【题型】填空题　【知识点】函数　【难度】medium
一矩形的一边在$x$轴上，另两个顶点在函数$y=\dfrac{2x}{1+x^2}(x>0)$的图像上，如图，则此矩形绕$x$轴旋转而成的几何体的体积的最大值是\_\_\_\_\_\_．

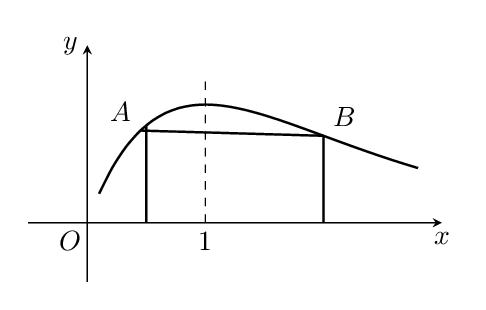
【解答】
\noindent \textbf{【答案】} $\pi$

\vspace{0.2cm}
\noindent \textbf{【分析】} 先利用基本不等式求出$y$的取值范围，再设点A，B的坐标，由A，B的纵坐标相同，得到$x_1x_2=1$，从而得到$h$，再利用圆柱的体积公式以及基本不等式，即可得到答案.

\vspace{0.2cm}
\noindent \textbf{【详解】} 由$y=\dfrac{2x}{1+x^2}=\dfrac{2}{\dfrac{1}{x}+x}$，又$x>0$，则$x+\dfrac{1}{x}\ge 2\sqrt{x\cdot\dfrac{1}{x}}=2$，当且仅当$x=1$时取等号，
$\therefore y=\dfrac{2x}{1+x^2}=\dfrac{2}{\dfrac{1}{x}+x}\le 1$，且$x+\dfrac{1}{x}=\dfrac{2}{y}$，
$\because$矩形绕$x$轴旋转而成的几何体为圆柱，设A$(x_1,y_1)$，B$(x_2,y_2)$，如图所示，
则圆柱的底面圆的半径为$y$，高为$h=x_2-x_1$，且$f(x_1)=\dfrac{2x_1}{1+x_1^2}$，$f(x_2)=\dfrac{2x_2}{1+x_2^2}$，
$\therefore \dfrac{2x_1}{1+x_1^2}=\dfrac{2x_2}{1+x_2^2}$，即$(x_2-x_1)(x_1x_2-1)=0$，由$x_1\neq x_2$，可得$x_1x_2=1$，
$\therefore h^2=(x_1-x_2)^2=(x_1+x_2)^2-4x_1x_2=\left(x_1+\dfrac{1}{x_1}\right)^2-4=\dfrac{4}{y^2}-4$，故$h=\sqrt{\dfrac{4}{y^2}-4}=\dfrac{2\sqrt{1-y^2}}{y}$，
$\therefore$圆柱的体积为$V=\pi y^2h=2\pi\sqrt{y^2(1-y^2)}\le 2\pi\cdot\sqrt{\dfrac{(y^2+1-y^2)^2}{4}}=\pi$，当且仅当$y=\dfrac{\sqrt{2}}{2}$时取等号，
$\therefore$此矩形绕$x$轴旋转而成的几何体的体积的最大值是$\pi$.
故答案为：$\pi$.

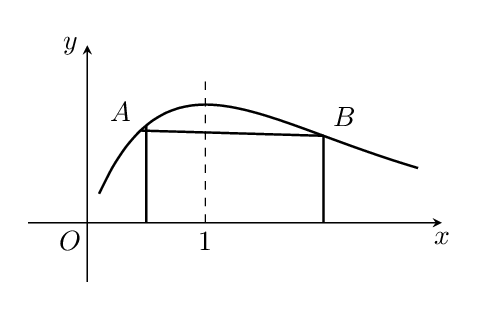